Question: I am using Java's 'Rectangle' class in a program.
I have two 'Rectangle' objects:
'''
Rectangle big = new Rectangle(...);
Rectangle small = new Rectangle(...);
'''
The specific sizes of the rectangles are not important. However, 'big' will always be larger than 'small' (in width and height).
Usually, 'small' is entirely contained within 'big'. I can use 'Rectangle#contains' to verify this. However, when this is not the case, I would like to 'small' to be entirely contained within 'big'. The dimensions of neither rectangle should change.
For example:

I know could use four conditionals with 'Math.max' and 'Math.min', but is there a more elegant way of doing this?
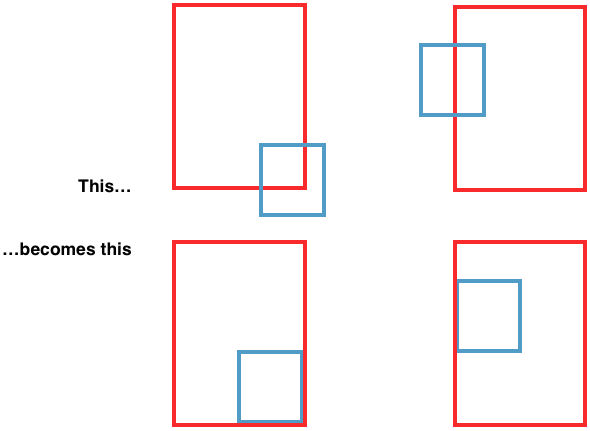
Answer: You could do it with only 'Math.max' and 'Math.min'. Try something like this:
'''
small.setLocation(
Math.max(Math.min(small.getX(),big.getX() - small.getWidth()),big.getX()),
Math.max(Math.min(small.getY(),big.getY() - small.getHeight()),big.getY())
);
'''
You'd have to consider readability though.